Question: I'm trying to plan out build definitions for a TFS server and I'm running into an issues/question that I wanted to get clarification on prior to proceeding.
Here is a simplified version of our project setup, sorry for the crudeness I don't have a UML tool on this machine :)

What I'm trying to accomplish is the correct build definitions so that:
1. If Solution 1 has a check-in, build solution 1 and its dependent project Dependency project.
2. If Solution 2 has a check-in, build solution 2 and its dependent project Dependency project.
3. If Dependency Project has a check-in, build solution 1 and solution 2 (with Dependency project)
4. If a single check-in is done that touches all 3 projects (as an example) build Solution 1 and 2 only once
I will likely be using gated check-ins to prevent commit to source control in the event of a build break.
It's been a while, but I believe at the time if i had a 3 build definitions:
- - -
This worked , however if a single check-in occurred on both Solution 1 and Dependency Solution, IIRC, Solution 1 would be built twice.
While this is an inconvenience and I don't to figure it out, it would be nice to know how to do this the correct way.
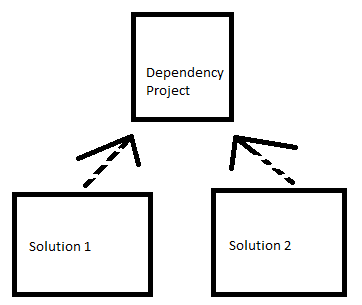
Answer: @Kritner I would recommend that you create a NuGet package from the output of the dependency and that you publish that to an internal NuGet repository. Solution 1 and Solution 2 should then take a dependency on the NuGet Package.
That's one build detention that is triggered when the new source is checked in.
At this point you will get notification when you try to build either solution if there is a new version of the dependency for you to take. The developer building in visual studio will be able to choose wither this is the right time or not.
I would suggest that this is where you stop and allow the developers to choose when they upgrade. However you can go further.
If you use something like MyGet to host your dependency you can have it create a trigger for a build. You may be able to do this with VSO and Service Hooks, or you can write something that monitors for a new package and then triggers the other builds. If you only publish a package when you have a successful build and test you can increase quality of the dependency.